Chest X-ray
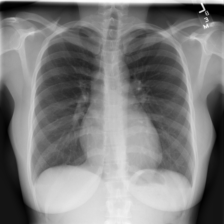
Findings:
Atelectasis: negative
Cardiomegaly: negative
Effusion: negative
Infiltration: positive
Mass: negative
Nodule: negative
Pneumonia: negative
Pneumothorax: negative
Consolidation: negative
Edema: negative
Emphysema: negative
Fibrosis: negative
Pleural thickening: negative
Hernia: negative